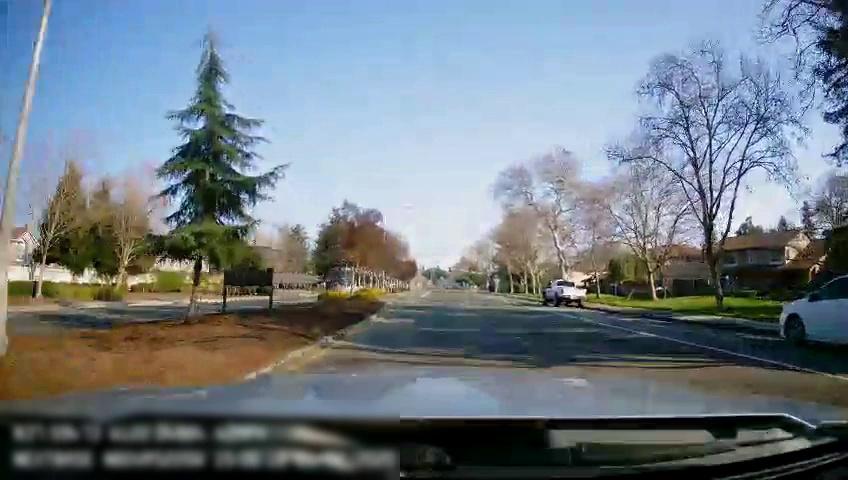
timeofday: Day
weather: Sunny
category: Drivable Space
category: Drivable Space
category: Vehicles | Truck
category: Vehicles | Car
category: Lanes | Current Lane
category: Lanes | Alternate Lane